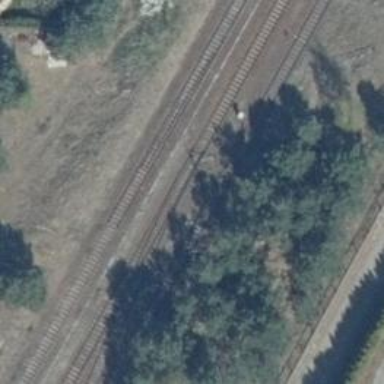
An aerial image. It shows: Railway switch.